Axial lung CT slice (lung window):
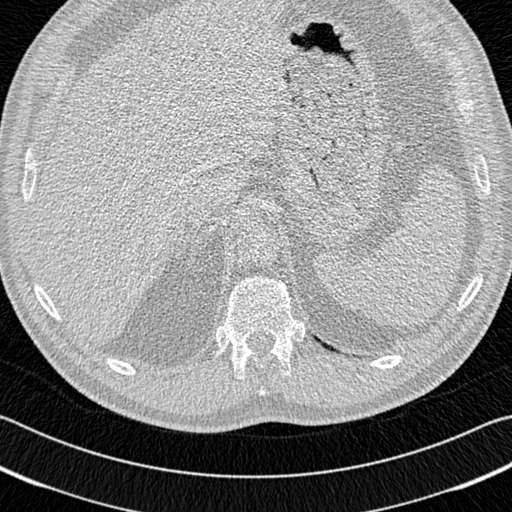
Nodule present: no